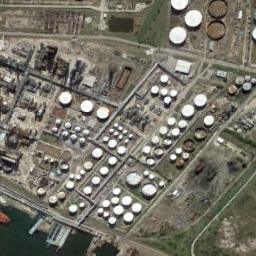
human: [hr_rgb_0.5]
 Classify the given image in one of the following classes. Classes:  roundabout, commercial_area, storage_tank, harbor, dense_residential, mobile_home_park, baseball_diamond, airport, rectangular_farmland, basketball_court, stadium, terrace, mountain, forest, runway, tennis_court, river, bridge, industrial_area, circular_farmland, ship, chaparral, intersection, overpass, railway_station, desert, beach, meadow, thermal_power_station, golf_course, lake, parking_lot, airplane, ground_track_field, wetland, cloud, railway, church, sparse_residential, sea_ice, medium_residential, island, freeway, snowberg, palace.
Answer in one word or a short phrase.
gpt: storage_tank